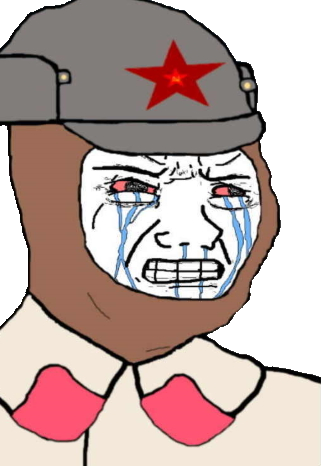
Label: 5_Crying_Wojak